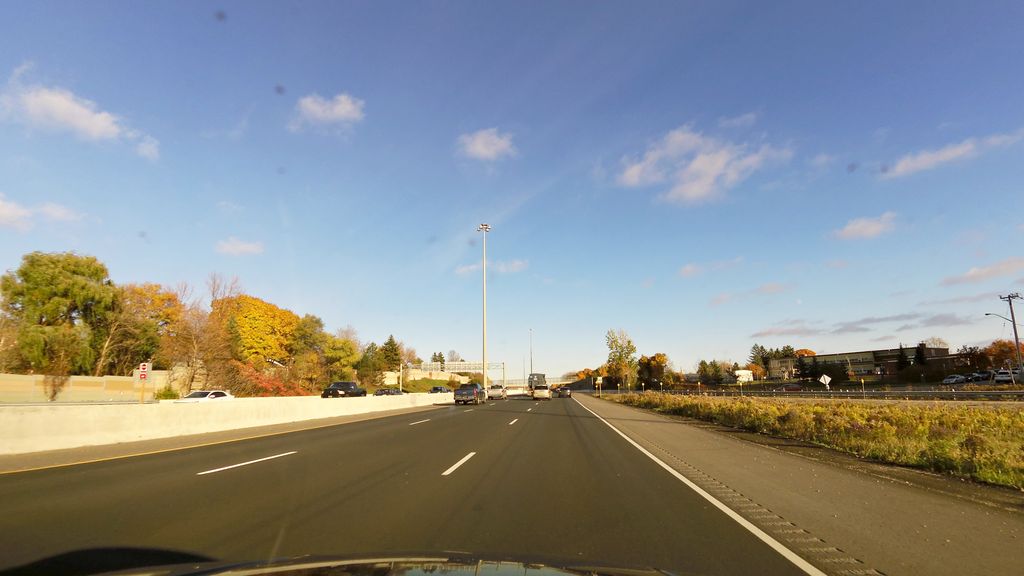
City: kitchener-waterloo